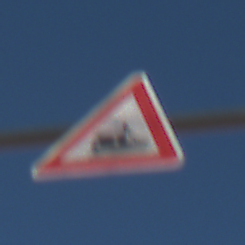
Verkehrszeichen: Bahnuebergang
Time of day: MorningAfternoon
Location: Outdoor (Suburban)
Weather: PartlyCloudy
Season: NotSpecified
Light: Natural